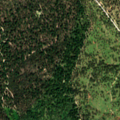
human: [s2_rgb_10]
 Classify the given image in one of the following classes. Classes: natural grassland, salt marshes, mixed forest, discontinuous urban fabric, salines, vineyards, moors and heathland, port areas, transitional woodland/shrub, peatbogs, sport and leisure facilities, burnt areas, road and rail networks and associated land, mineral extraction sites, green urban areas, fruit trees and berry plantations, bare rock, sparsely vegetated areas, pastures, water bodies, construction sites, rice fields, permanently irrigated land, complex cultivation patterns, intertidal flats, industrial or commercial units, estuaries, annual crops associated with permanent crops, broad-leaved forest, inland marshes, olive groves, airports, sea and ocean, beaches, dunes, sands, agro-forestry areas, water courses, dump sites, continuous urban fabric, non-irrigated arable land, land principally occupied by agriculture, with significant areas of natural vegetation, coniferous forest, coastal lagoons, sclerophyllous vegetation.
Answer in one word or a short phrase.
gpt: agro-forestry areas, mixed forest